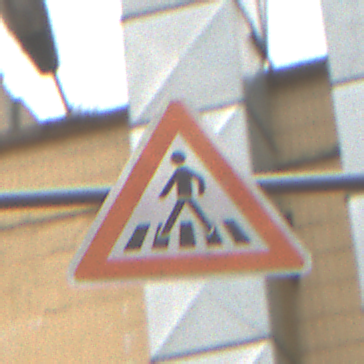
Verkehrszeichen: FussgaengerueberwegRechts
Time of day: MorningAfternoon
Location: Outdoor (Urban)
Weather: Overcast
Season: NotSpecified
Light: Natural